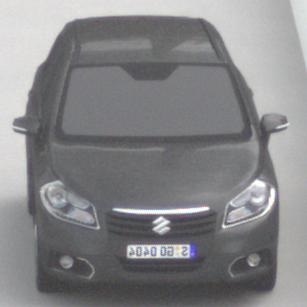
Make: Suzuki
Model: SX4 S-Cross 1.6
Detailed model: SX4 (II) S-Cross
Model produced from: 2013/10
Model produced until: 2015/08
Doors: 5
Color: gray
Road condition: dry road
Daytime: morning or afternoon
Contrast: low contrast